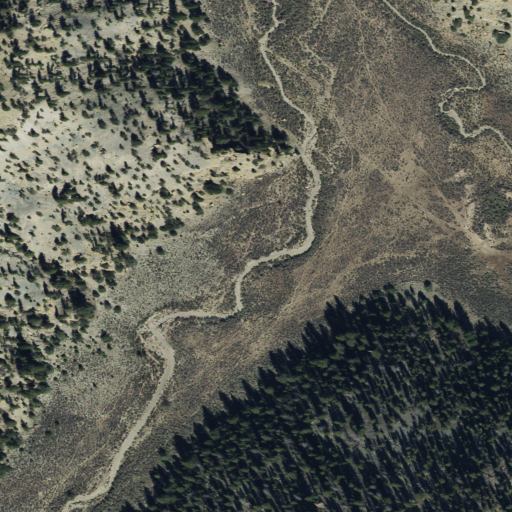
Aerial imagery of valley in Utah named Little Jim Canyon containing shrub and evergreen forest